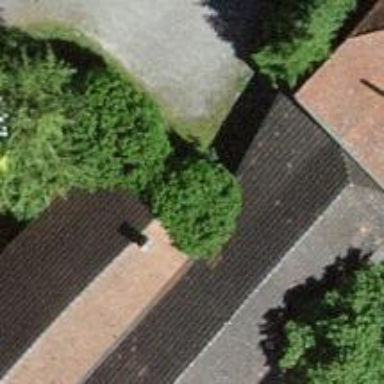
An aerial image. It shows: Rural barn.